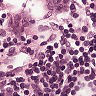
Metastatic tissue present: yes